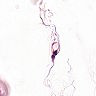
Metastatic tissue present: no